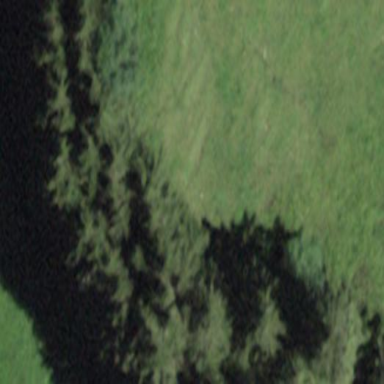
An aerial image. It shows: Forest area.